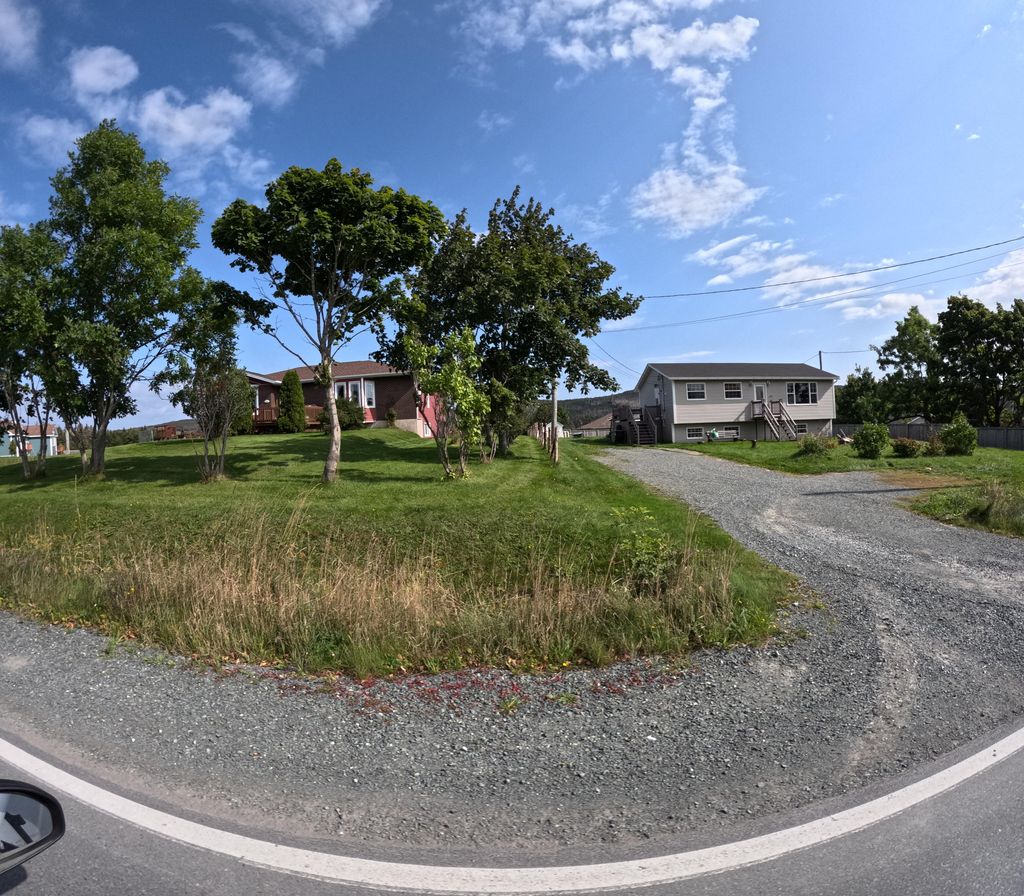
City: st_johns